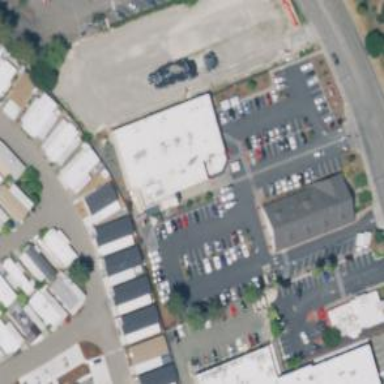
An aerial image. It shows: Supermarket building.